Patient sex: F
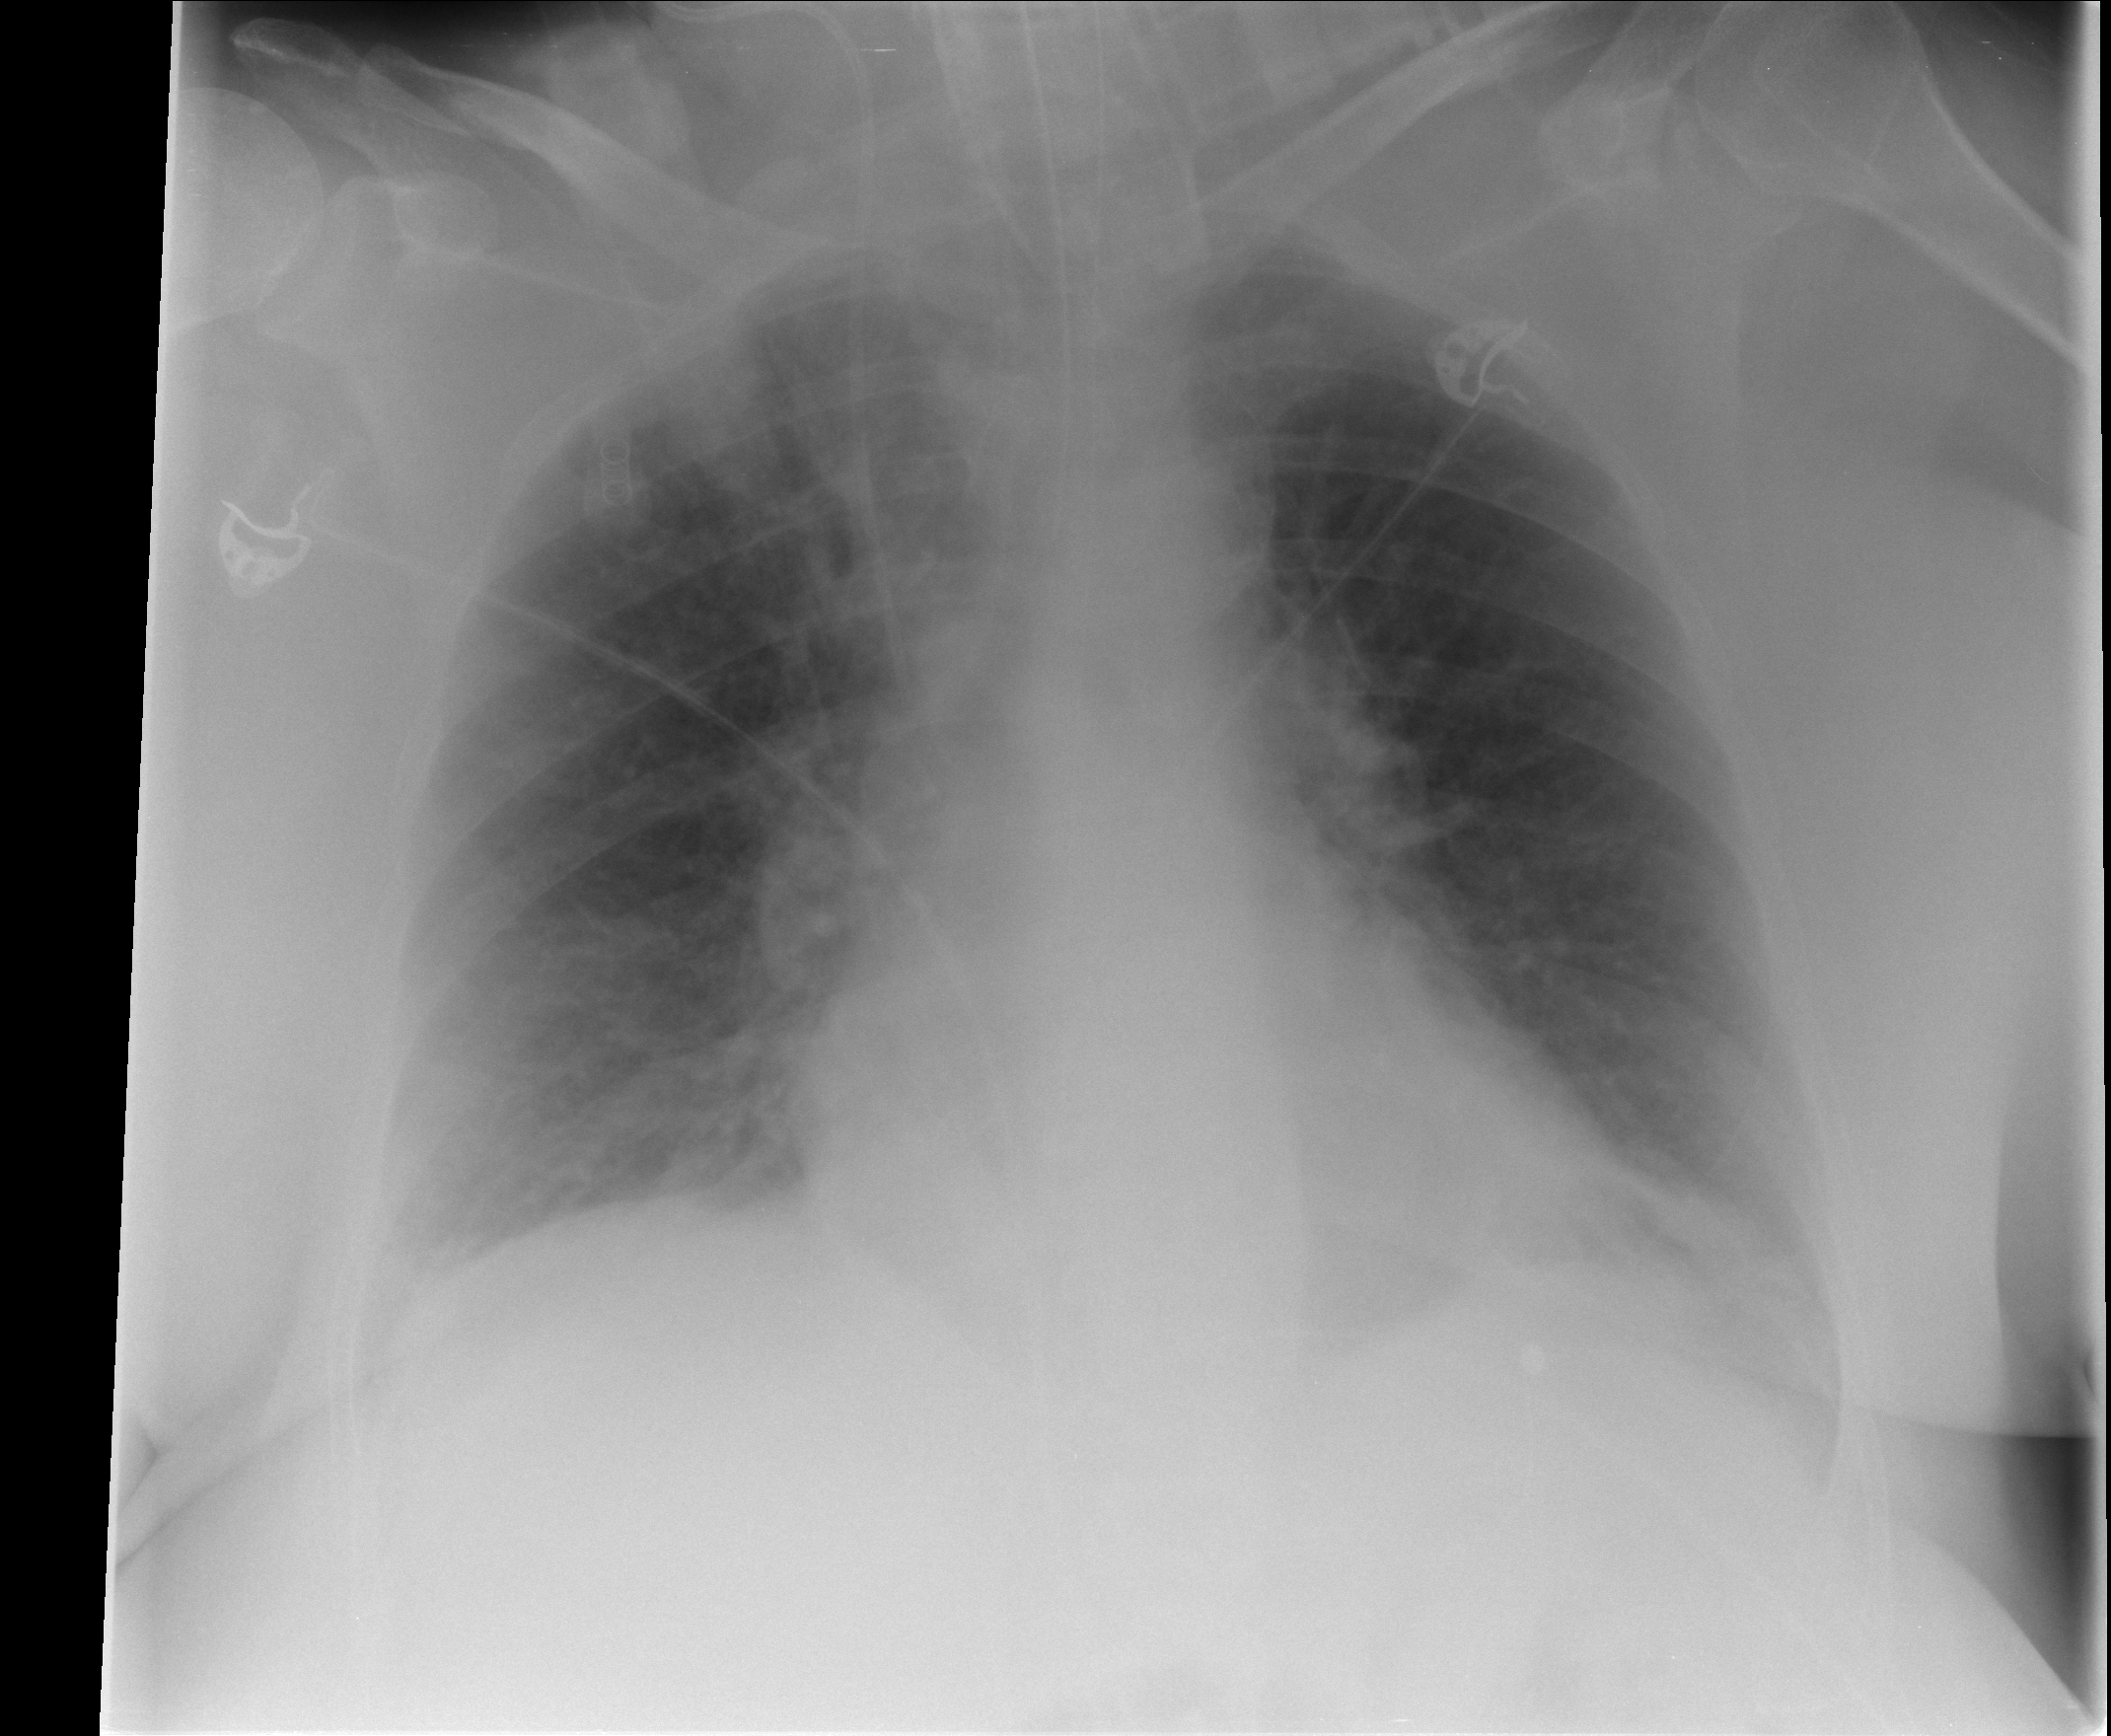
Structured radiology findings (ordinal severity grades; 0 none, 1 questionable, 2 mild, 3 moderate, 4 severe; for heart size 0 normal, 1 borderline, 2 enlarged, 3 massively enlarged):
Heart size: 1
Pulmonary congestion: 2
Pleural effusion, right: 0
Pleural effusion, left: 1
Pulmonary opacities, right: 1
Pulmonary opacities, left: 0
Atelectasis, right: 2
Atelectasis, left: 2